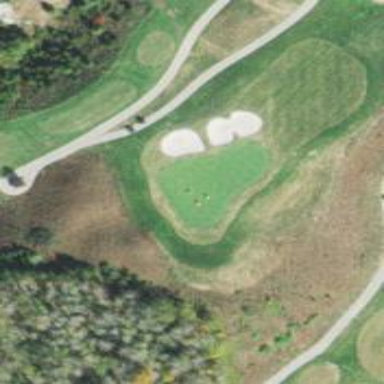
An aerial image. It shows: Golf hole.